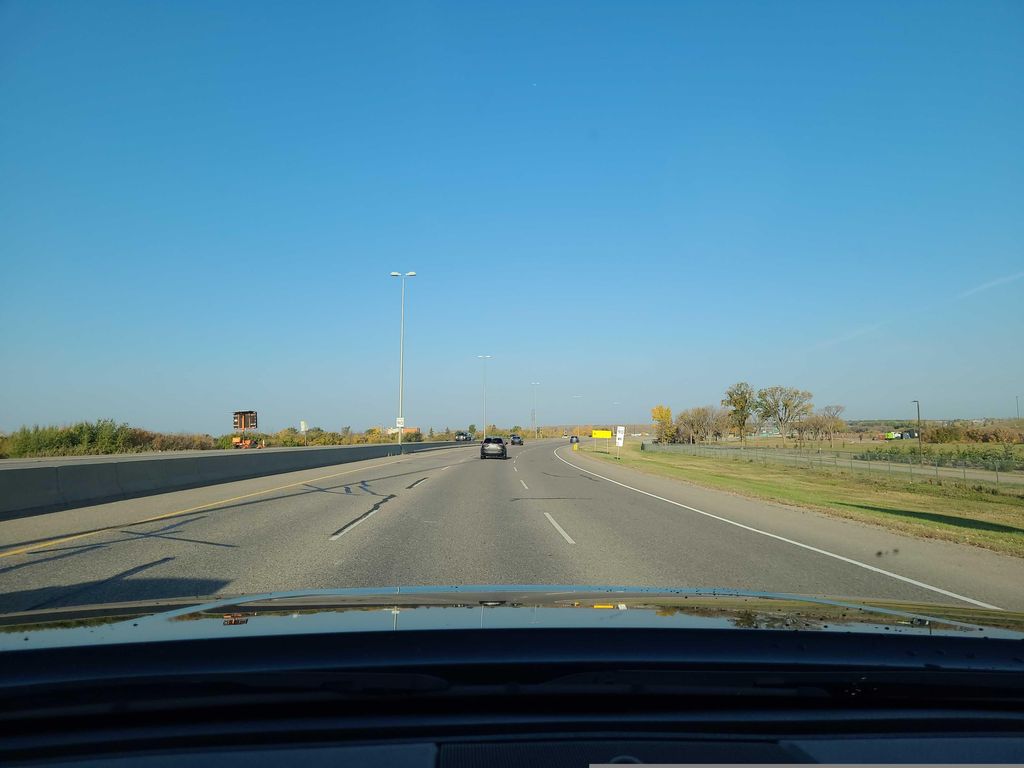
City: saskatoon